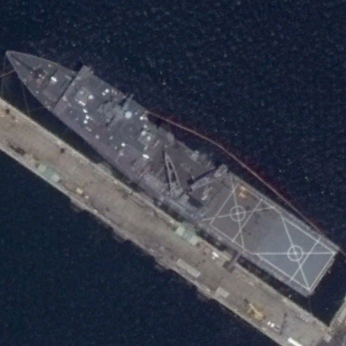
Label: combat